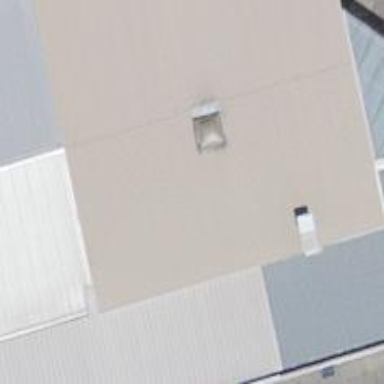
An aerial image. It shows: Car shop.